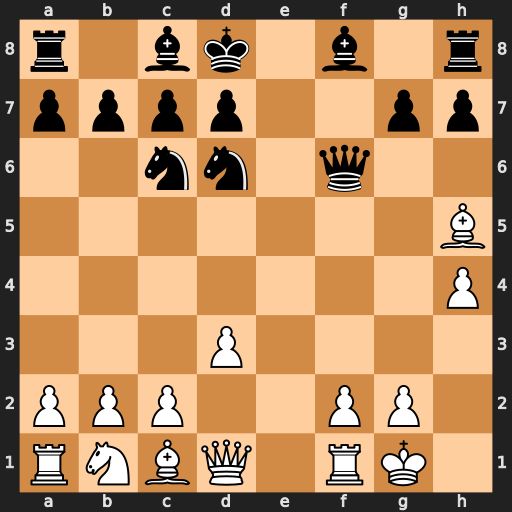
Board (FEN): r1bk1b1r/pppp2pp/2nn1q2/7B/7P/3P4/PPP2PP1/RNBQ1RK1
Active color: w
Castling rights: -
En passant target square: -
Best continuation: Bg5 Qxg5 hxg5